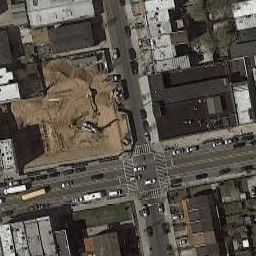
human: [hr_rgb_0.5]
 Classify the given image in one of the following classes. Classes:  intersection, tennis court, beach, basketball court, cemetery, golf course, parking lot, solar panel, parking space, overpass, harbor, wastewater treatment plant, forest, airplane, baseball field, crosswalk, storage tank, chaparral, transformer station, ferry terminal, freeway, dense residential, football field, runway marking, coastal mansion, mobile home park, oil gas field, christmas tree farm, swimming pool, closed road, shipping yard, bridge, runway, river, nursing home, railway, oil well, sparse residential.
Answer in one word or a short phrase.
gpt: intersection